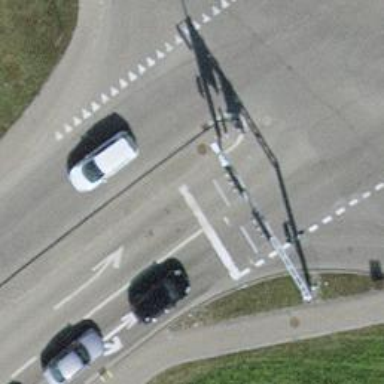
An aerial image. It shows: Road with traffic signals.